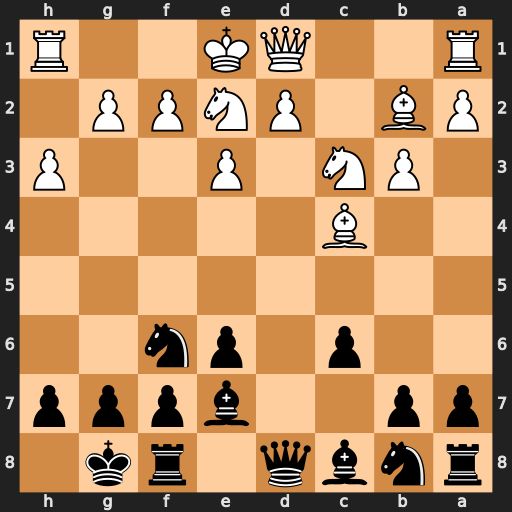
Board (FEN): rnbq1rk1/pp2bppp/2p1pn2/8/2B5/1PN1P2P/PB1PNPP1/R2QK2R
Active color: b
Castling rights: KQ
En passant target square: -
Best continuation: b5 Nxb5 cxb5